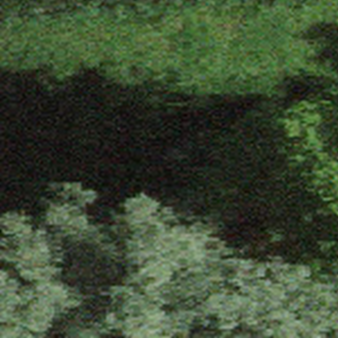
Label: other